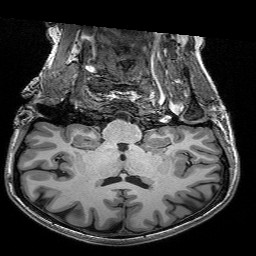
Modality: T1w
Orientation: sagittal
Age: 25
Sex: female
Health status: healthy
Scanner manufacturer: siemens
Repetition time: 2.53 s
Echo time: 0.00332 s